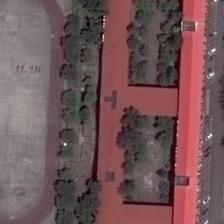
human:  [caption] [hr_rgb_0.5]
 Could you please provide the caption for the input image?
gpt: a large court and a red large building beside .

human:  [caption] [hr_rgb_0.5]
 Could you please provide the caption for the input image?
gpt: a playground semisurrounded by many green plants is next to a red building .

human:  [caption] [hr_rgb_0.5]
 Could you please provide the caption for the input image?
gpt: it is obvious that the building with red coulour is parallel with road the field aside .

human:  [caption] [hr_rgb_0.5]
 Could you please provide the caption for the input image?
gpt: a playground is near to a red buildings with some green plants .

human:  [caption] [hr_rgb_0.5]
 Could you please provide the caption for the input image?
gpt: a playground semi-surrounded by many green trees is next to a red building .